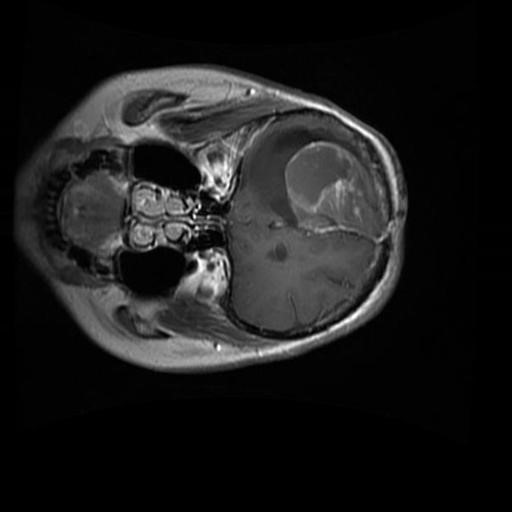
Label: brain_glioma